Question: I'm designing a footer on a HTML webpage with a radio-selection form on it. I have some buttons inside the footers div, centered using '<center>'. Without the form on it, it works 100%. I can't get the form to display next to the other buttons, without using 'float: right;' in the stylesheet. When I use float, it is inconsistently dynamic with the rest of the buttons in the div. I've tried setting fixed heights, but I want it to be dynamic. So how can I get the form to display next the the links, in the same way that the links display next to each other?
JSFiddle: <URL>
Diagram:

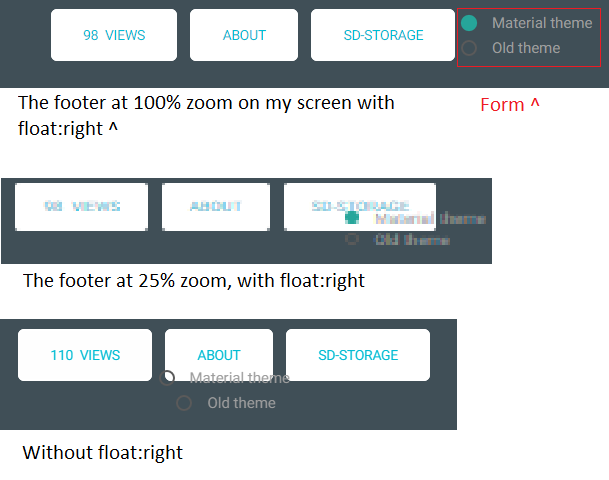
Answer: You could put both groups of elements inside their own '<div>' and float them both to the left.
'''
<div style="float:left;">
<a id="BtnStyle" href="example.com">10&nbsp;Views</a>
<a id="BtnStyle" href="http://mirum.weebly.com/">About</a>
<a id="BtnStyle" href="http://SD-Storage.weebly.com/#MirumFooter">SD-Storage</a>
</div>
<div style="float:left">
<form action="#" width="200px" class="ThemeSelector">
<input name="group1" type="radio" id="test1" class="red" />
<label for="test1">Test 1</label>
<br>
<input name="group1" type="radio" id="test2" class="red" />
<label for="test2">Test 2</label>
</form>
</div>
'''
<URL>